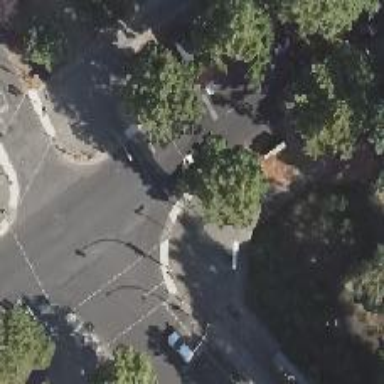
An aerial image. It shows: Crossing with traffic signals.